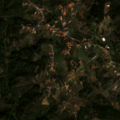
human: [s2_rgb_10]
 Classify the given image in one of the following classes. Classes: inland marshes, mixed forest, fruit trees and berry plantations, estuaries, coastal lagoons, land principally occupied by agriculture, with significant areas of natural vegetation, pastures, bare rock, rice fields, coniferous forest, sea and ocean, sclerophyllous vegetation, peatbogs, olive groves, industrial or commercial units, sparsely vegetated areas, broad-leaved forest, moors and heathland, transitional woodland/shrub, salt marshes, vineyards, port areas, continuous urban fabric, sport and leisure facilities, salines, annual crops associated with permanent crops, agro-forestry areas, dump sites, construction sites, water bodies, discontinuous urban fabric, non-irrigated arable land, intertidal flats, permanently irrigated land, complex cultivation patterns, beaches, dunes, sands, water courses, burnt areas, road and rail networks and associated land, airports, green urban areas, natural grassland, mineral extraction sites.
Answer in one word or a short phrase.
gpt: complex cultivation patterns, broad-leaved forest, mixed forest